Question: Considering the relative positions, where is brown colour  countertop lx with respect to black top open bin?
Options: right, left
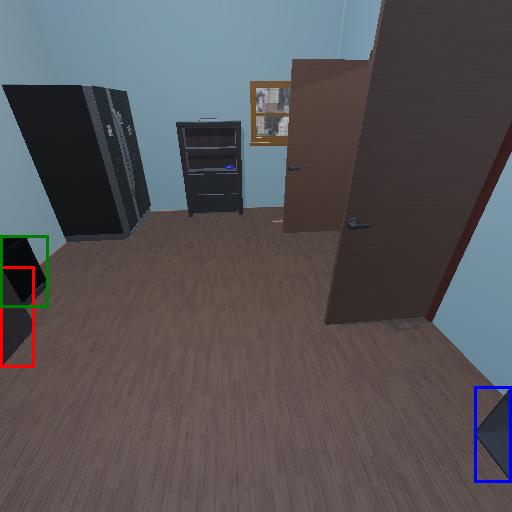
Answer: right